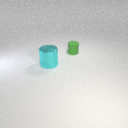
large cyan metal cylinder to the left of small green rubber cylinder